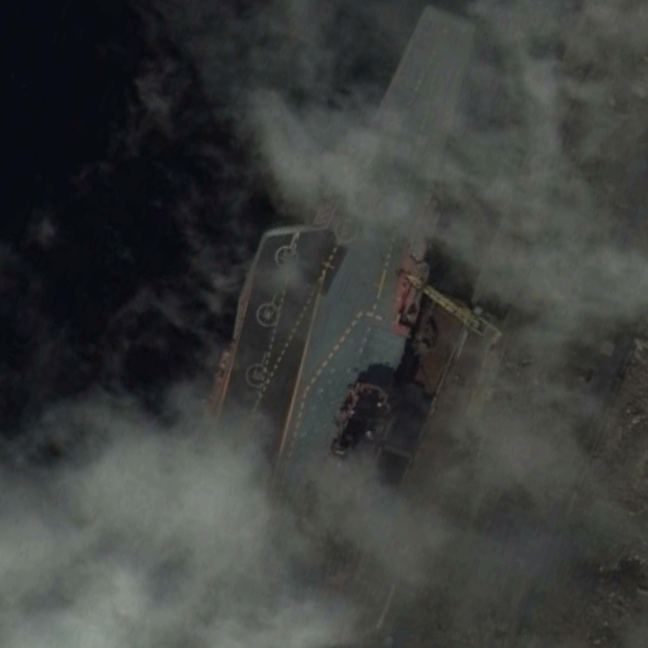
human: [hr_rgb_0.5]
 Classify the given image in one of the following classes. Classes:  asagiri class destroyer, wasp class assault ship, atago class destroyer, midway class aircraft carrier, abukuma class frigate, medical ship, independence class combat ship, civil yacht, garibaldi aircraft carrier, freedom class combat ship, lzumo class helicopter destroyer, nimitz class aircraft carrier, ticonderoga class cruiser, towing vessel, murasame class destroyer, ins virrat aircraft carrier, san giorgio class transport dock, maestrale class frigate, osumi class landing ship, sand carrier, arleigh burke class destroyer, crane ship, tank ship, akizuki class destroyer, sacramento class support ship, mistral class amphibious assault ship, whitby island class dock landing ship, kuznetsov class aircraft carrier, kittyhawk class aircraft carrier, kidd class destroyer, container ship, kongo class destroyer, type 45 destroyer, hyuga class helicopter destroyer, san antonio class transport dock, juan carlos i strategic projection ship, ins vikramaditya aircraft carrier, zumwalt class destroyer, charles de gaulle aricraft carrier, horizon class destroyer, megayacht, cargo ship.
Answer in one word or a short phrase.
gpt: Kuznetsov class aircraft carrier